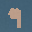
Label: 9